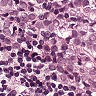
Metastatic tissue present: yes